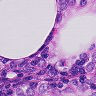
Metastatic tissue present: yes